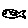
Label: fish